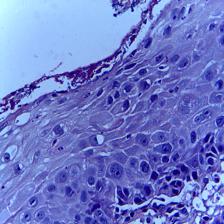
Diagnosis: OSCC